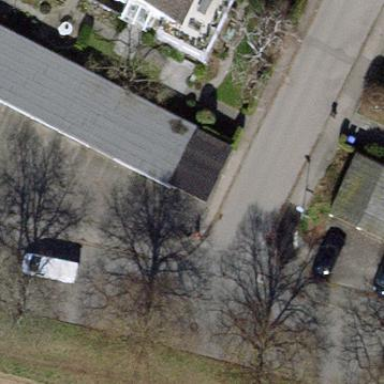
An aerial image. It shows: Group of garages.